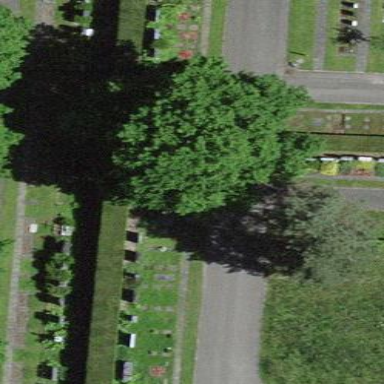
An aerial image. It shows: Graveyard.